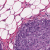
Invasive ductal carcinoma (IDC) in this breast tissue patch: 0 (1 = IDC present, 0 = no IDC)